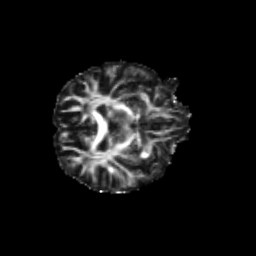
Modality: FA
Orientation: axial
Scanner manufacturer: siemens
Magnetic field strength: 3 T
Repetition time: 9.2 s
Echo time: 0.084 s